Field crop: maize
Growth stage: 2
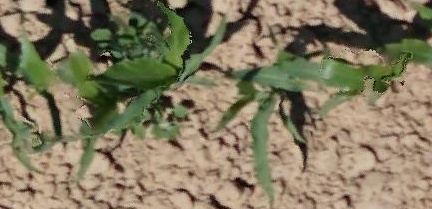
Species: maize